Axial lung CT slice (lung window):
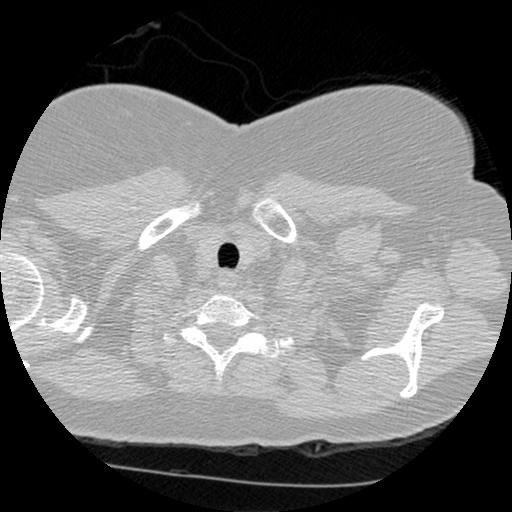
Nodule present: no